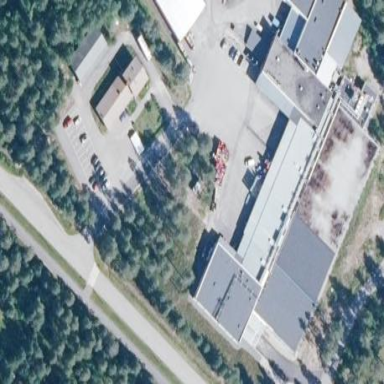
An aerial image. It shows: Industrial building.